Question: I'm trying to fit a 2D Gaussian to an image. Noise is very low, so my attempt was to rotate the image such that the two principal axes do not co-vary, figure out the maximum and just compute the standard deviation in both dimensions. Weapon of choice is python.

However I got stuck at finding the eigenvectors of the image - 'numpy.linalg.py' assumes discrete data points. I thought about taking this image to be a probability distribution, sampling a few thousand points and then computing the eigenvectors from that distribution, but I'm sure there must be a way of finding the eigenvectors (ie., semi-major and semi-minor axes of the gaussian ellipse) directly from that image. Any ideas?
Thanks a lot :)
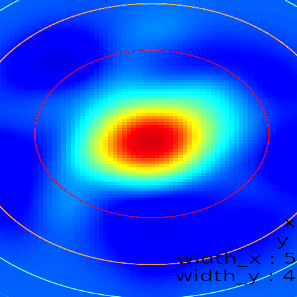
Answer: Just a quick note, there are several tools to fit a gaussian to an image. The only thing I can think of off the top of my head is <URL>, which isn't completely image-oriented, but I know there are others.
To calculate the eigenvectors of the covariance matrix exactly as you had in mind is very computationally expensive. You have to associate each pixel (or a large-ish random sample) of image with an x,y point.
Basically, you do something like:
'''
import numpy as np
# grid is your image data, here...
grid = np.random.random((10,10))
nrows, ncols = grid.shape
i,j = np.mgrid[:nrows, :ncols]
coords = np.vstack((i.reshape(-1), j.reshape(-1), grid.reshape(-1))).T
cov = np.cov(coords)
eigvals, eigvecs = np.linalg.eigh(cov)
'''
You can instead make use of the fact that it's a regularly-sampled image and compute it's moments (or "intertial axes") instead. This will be considerably faster for large images.
As a quick example, (I'm using a part of one of my <URL>
'''
import numpy as np
import matplotlib.pyplot as plt
def main():
data = generate_data()
xbar, ybar, cov = intertial_axis(data)
fig, ax = plt.subplots()
ax.imshow(data)
plot_bars(xbar, ybar, cov, ax)
plt.show()
def generate_data():
data = np.zeros((200, 200), dtype=np.float)
cov = np.array([[200, 100], [100, 200]])
ij = np.random.multivariate_normal((100,100), cov, int(1e5))
for i,j in ij:
data[int(i), int(j)] += 1
return data
def raw_moment(data, iord, jord):
nrows, ncols = data.shape
y, x = np.mgrid[:nrows, :ncols]
data = data * x**iord * y**jord
return data.sum()
def intertial_axis(data):
"""Calculate the x-mean, y-mean, and cov matrix of an image."""
data_sum = data.sum()
m10 = raw_moment(data, 1, 0)
m01 = raw_moment(data, 0, 1)
x_bar = m10 / data_sum
y_bar = m01 / data_sum
u11 = (raw_moment(data, 1, 1) - x_bar * m01) / data_sum
u20 = (raw_moment(data, 2, 0) - x_bar * m10) / data_sum
u02 = (raw_moment(data, 0, 2) - y_bar * m01) / data_sum
cov = np.array([[u20, u11], [u11, u02]])
return x_bar, y_bar, cov
def plot_bars(x_bar, y_bar, cov, ax):
"""Plot bars with a length of 2 stddev along the principal axes."""
def make_lines(eigvals, eigvecs, mean, i):
"""Make lines a length of 2 stddev."""
std = np.sqrt(eigvals[i])
vec = 2 * std * eigvecs[:,i] / np.hypot(*eigvecs[:,i])
x, y = np.vstack((mean-vec, mean, mean+vec)).T
return x, y
mean = np.array([x_bar, y_bar])
eigvals, eigvecs = np.linalg.eigh(cov)
ax.plot(*make_lines(eigvals, eigvecs, mean, 0), marker='o', color='white')
ax.plot(*make_lines(eigvals, eigvecs, mean, -1), marker='o', color='red')
ax.axis('image')
if __name__ == '__main__':
main()
'''